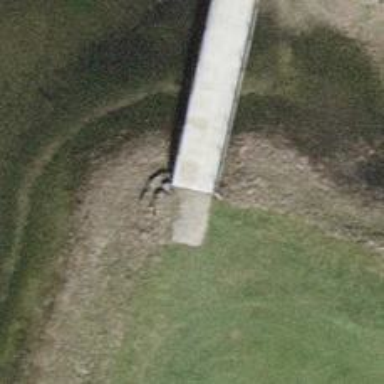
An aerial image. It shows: Footway bridge with metal surface.